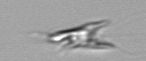
Label: Chrysochromulina_lanceolata